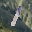
Label: 1